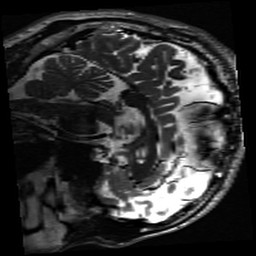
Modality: inplaneT2
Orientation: sagittal